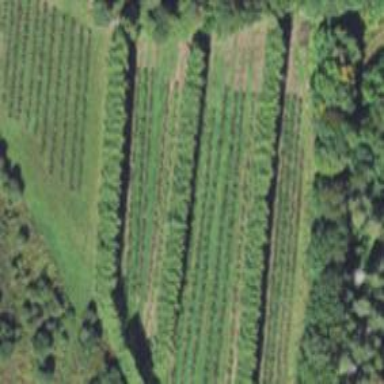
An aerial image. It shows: Orchard filled with blueberry plants.